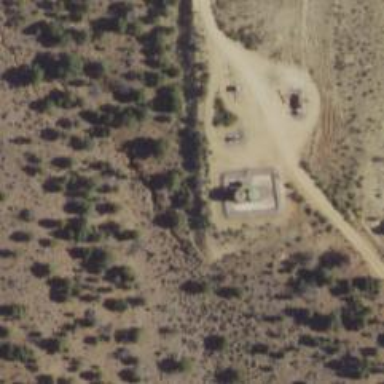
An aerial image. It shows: Storage tank with man-made structure.